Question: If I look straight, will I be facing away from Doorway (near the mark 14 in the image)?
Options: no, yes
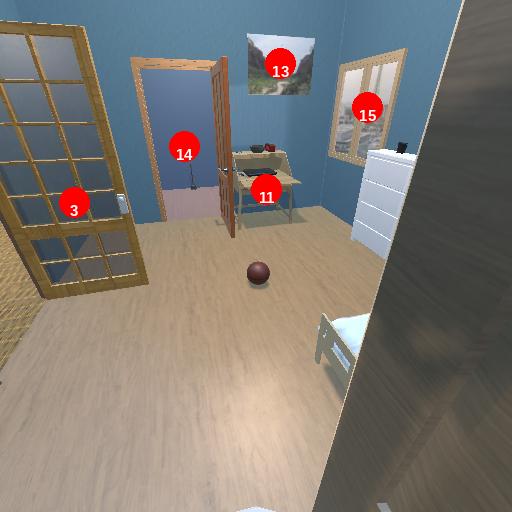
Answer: no